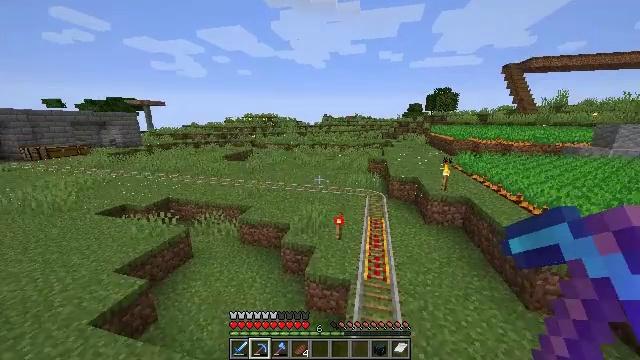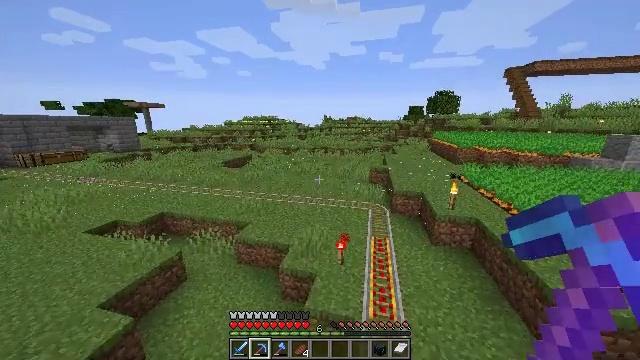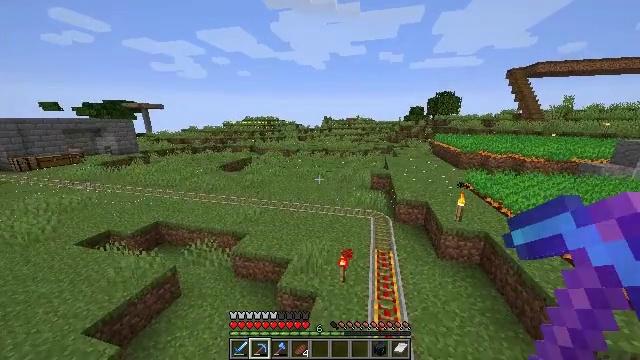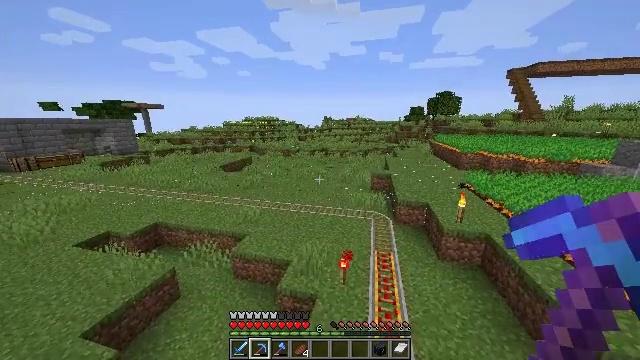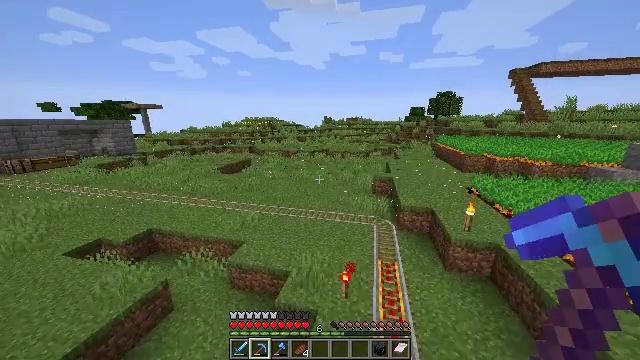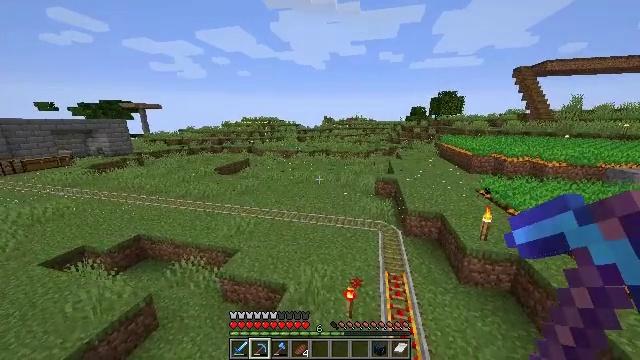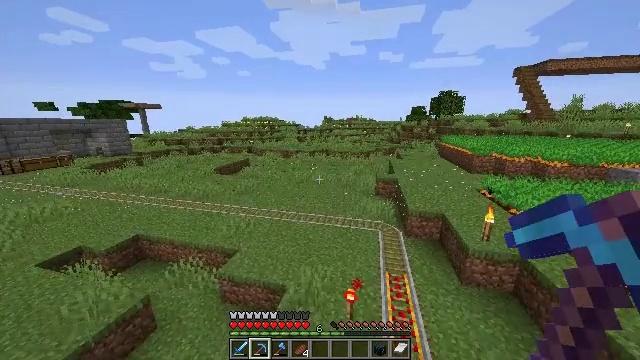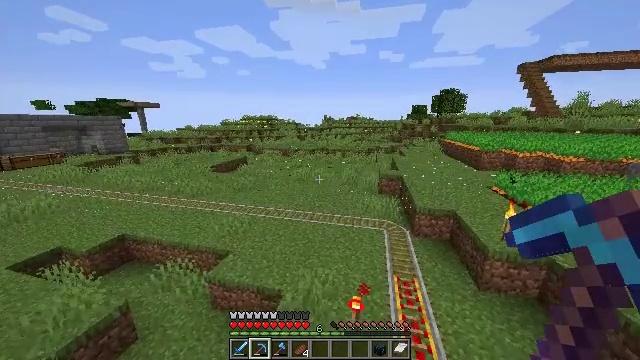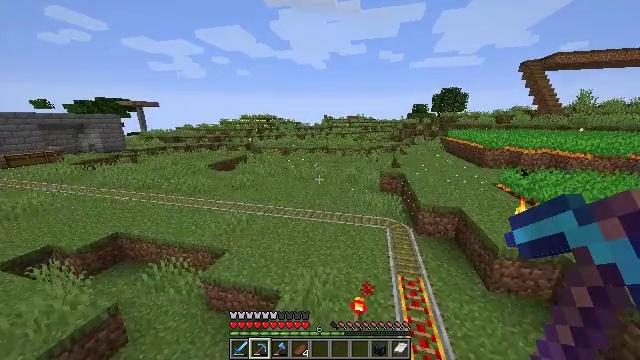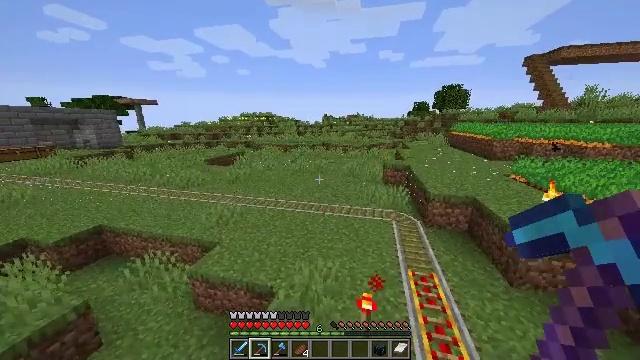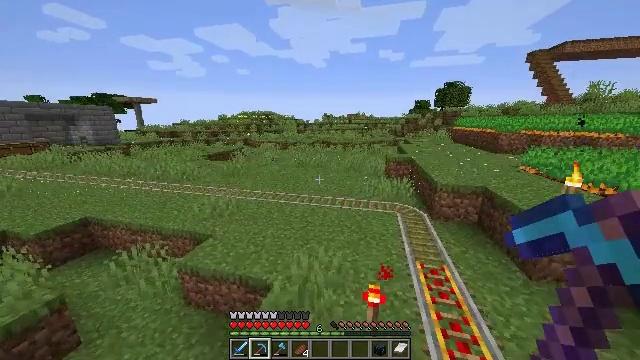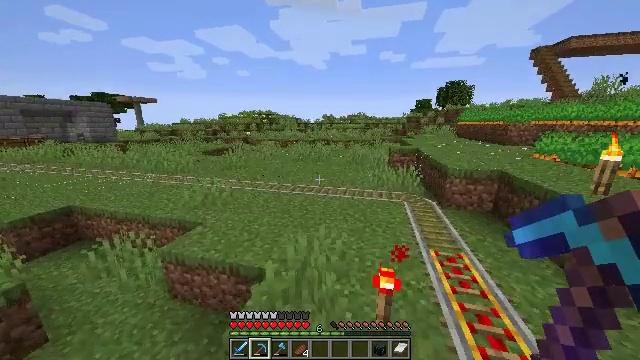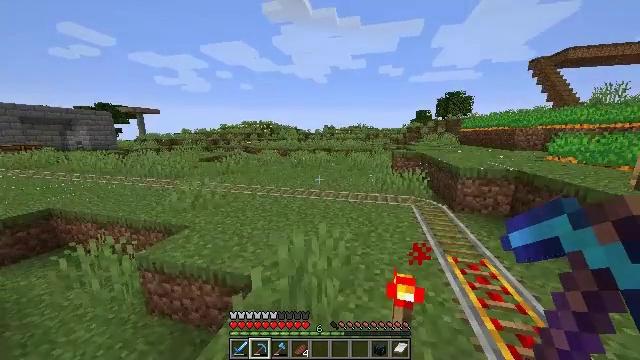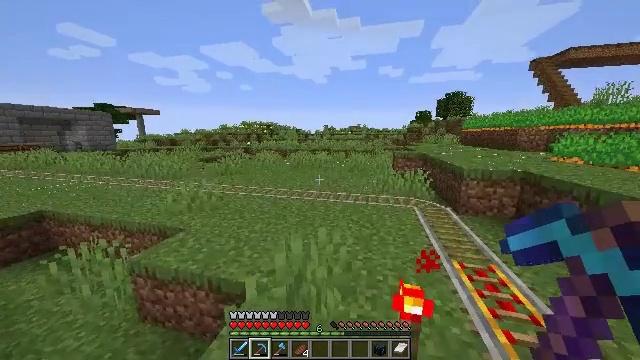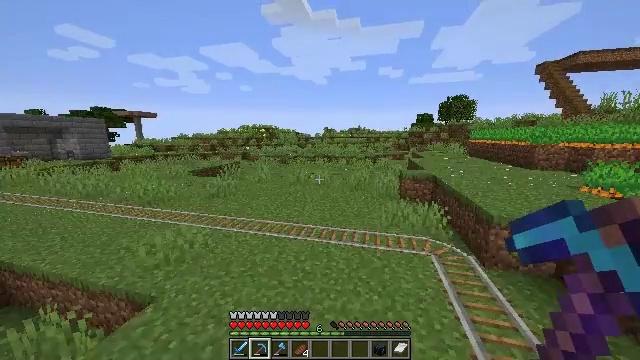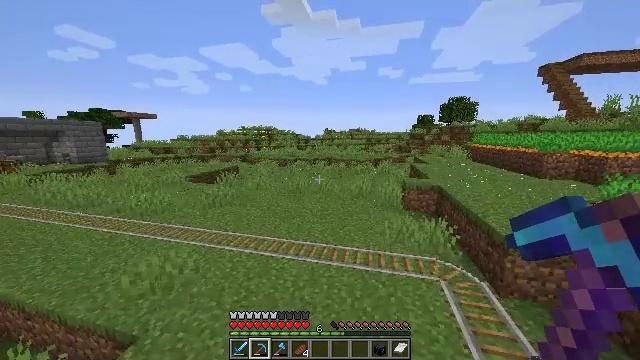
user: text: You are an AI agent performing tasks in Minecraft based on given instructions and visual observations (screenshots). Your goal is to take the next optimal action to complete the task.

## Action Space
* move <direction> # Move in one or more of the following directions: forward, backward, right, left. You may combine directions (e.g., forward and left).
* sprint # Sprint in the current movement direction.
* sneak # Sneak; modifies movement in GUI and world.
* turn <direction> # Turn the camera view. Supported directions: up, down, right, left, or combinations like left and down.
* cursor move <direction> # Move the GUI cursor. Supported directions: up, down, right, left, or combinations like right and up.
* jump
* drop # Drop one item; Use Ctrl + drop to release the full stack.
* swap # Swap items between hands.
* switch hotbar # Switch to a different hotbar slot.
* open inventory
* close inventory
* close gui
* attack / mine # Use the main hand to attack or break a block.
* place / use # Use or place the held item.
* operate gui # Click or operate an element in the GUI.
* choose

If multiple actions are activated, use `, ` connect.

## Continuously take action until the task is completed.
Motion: motion action
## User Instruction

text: Use your axe to get birch logs.
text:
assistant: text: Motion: move forward, sprint, jump
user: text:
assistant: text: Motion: move forward, sprint, jump
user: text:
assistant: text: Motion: move forward, sprint, jump
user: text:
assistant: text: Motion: move forward, sprint, jump
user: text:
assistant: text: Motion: move forward, sprint, jump
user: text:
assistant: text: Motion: move forward, sprint, jump
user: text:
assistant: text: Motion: move forward, sprint, jump
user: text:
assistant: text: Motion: move forward, sprint, jump
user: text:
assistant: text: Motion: move forward, sprint, jump
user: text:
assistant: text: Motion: move forward, sprint, jump
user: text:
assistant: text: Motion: move forward, sprint, jump
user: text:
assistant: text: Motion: move forward, sprint, turn up, jump
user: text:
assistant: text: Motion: move forward, sprint, jump
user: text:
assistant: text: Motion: move forward, sprint, jump
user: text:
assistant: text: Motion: move forward, sprint, jump
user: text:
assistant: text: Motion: move forward, sprint, jump
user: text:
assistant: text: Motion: move forward, sprint, jump
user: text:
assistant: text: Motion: move forward, sprint, jump
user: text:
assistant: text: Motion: move forward, sprint
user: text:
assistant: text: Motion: move forward, sprint, jump
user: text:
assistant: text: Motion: move forward, sprint, jump
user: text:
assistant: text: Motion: move forward, sprint, turn left and down, jump
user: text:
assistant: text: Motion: move forward, sprint, jump
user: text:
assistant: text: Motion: move forward, sprint, jump
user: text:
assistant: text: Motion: move forward, sprint, jump
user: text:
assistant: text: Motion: move forward, sprint, jump
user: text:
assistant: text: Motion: move forward, sprint, jump
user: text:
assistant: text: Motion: move forward, sprint, jump
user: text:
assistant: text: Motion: move forward, sprint, jump
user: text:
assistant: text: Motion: move forward, sprint, jump